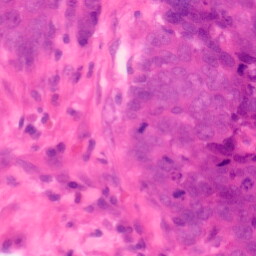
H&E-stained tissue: Colon